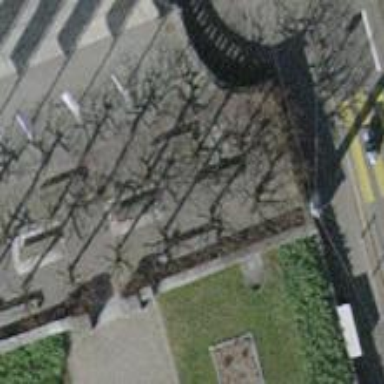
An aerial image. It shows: Concrete bench.